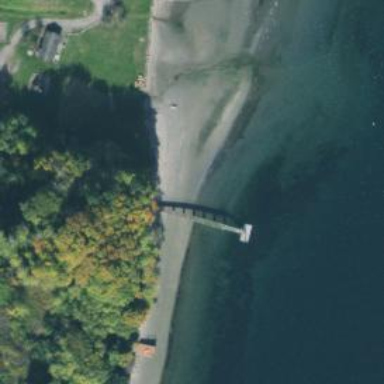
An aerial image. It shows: Pier with mooring facilities.